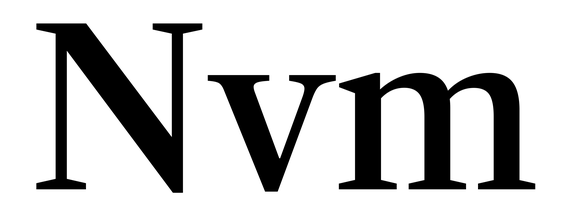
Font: LibreCaslonText_Medium